Question: I like to use Ionic on win8.1, so I'm trying to install Cordova with no success. I already installed Nodejs and Ionic.
First, when installing Cordova I was getting errors on every line after the line in command prompt, now I'm getting this on the screenshot after typing and the cordova install line
: tried with npm install -g cordova ionic, installed nicely, but I still get the "Unable to add plugins, Perhaps your version of Cordova is too old"error, even tried to add plugman and git folders in AppData/Local/Temp

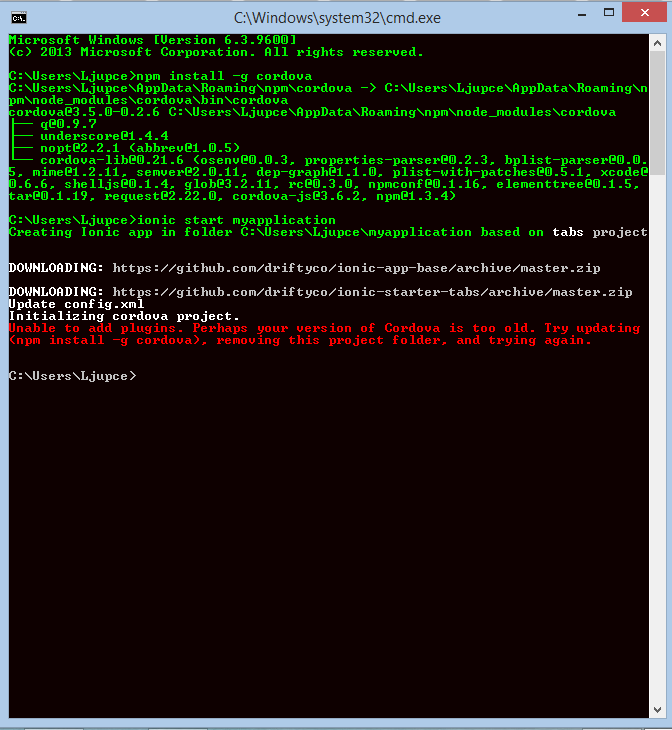
Answer: Added this line to PATH in System Variables:
also, added folder in the PATH in System Variables